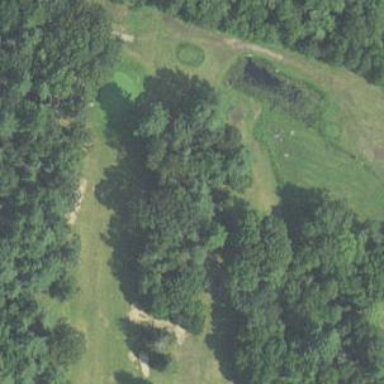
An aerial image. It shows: Grass area designated as golf tee.